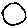
Label: circle